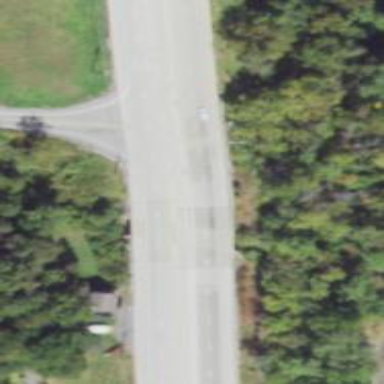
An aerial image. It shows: Trunk link highway.